Brain MRI, t2w sequence, axial 2D slice.
Patient: age 25, sex F, weight 78 kg, height 1.78 m
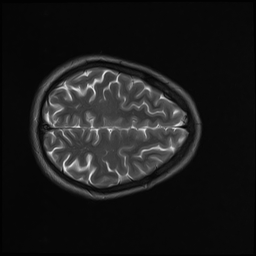